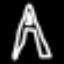
Label: The Eiffel Tower